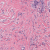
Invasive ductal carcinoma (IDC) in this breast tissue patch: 0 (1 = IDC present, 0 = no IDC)